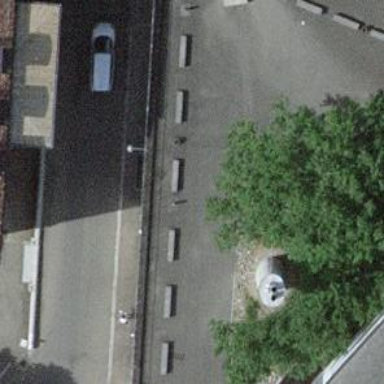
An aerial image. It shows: Concrete bench.